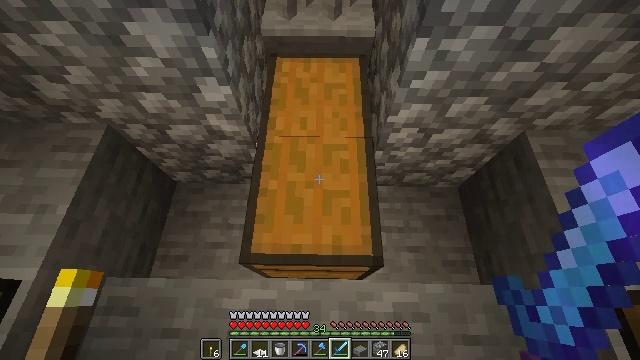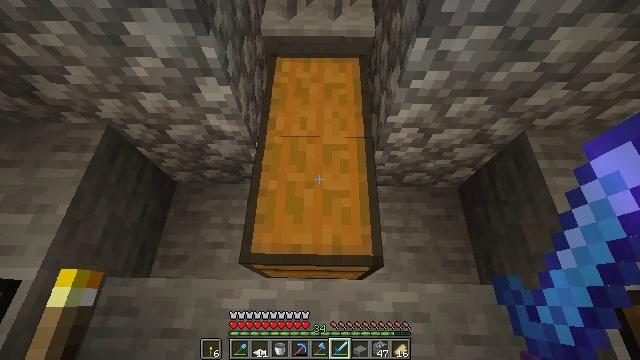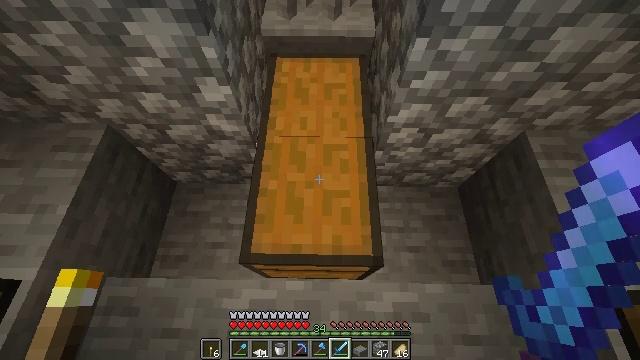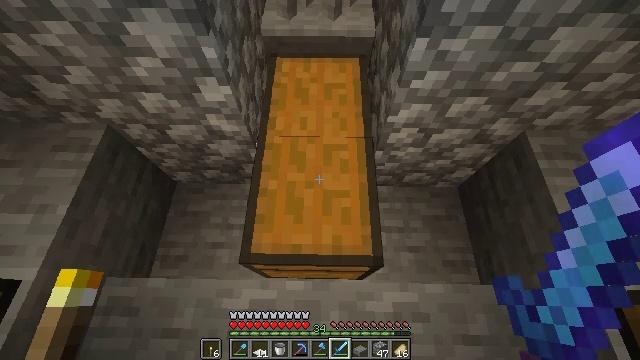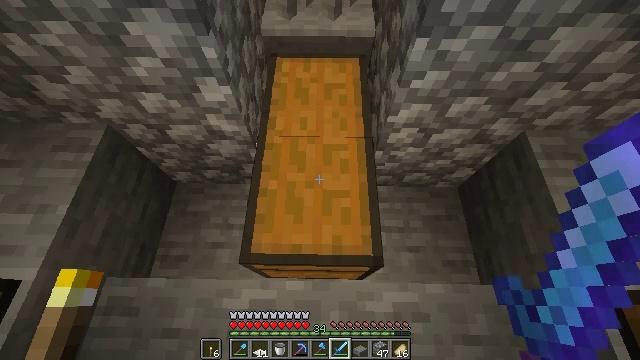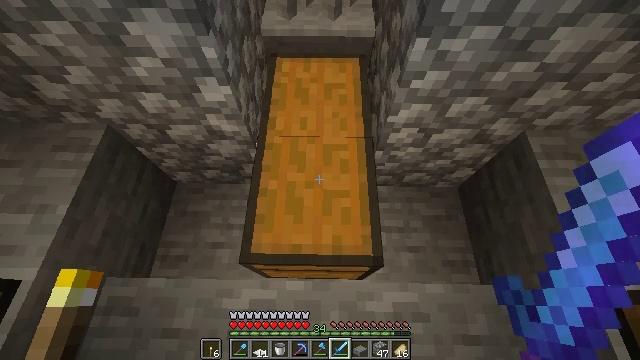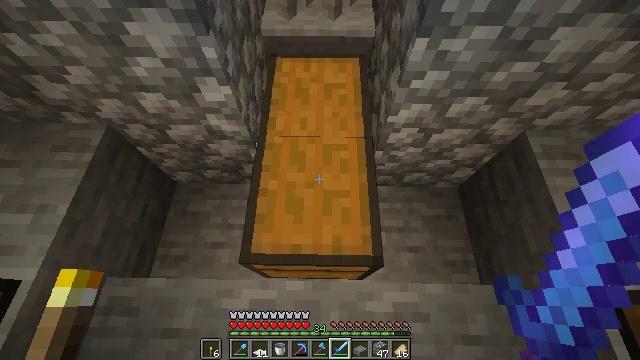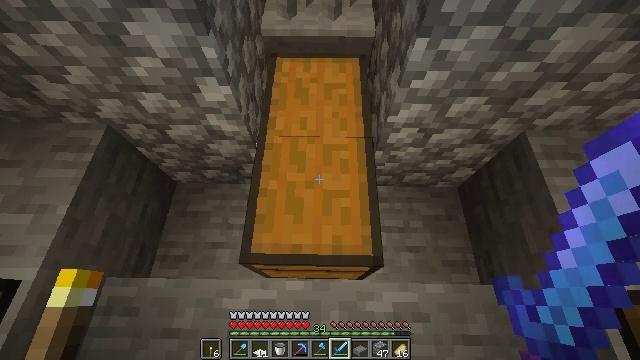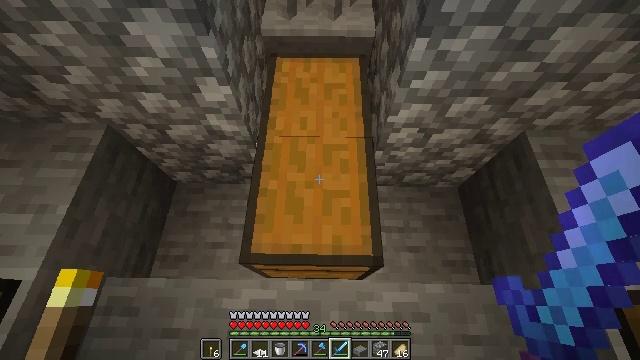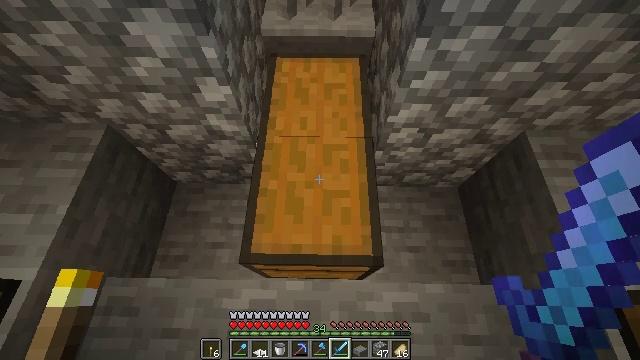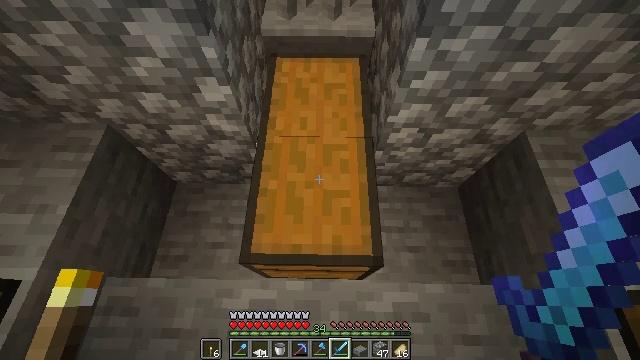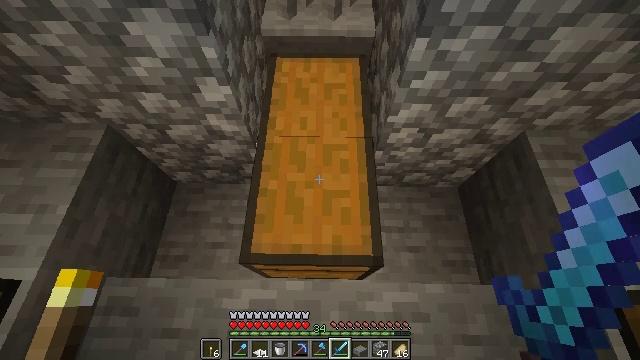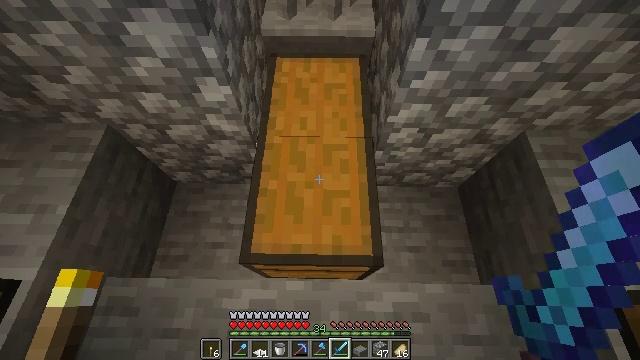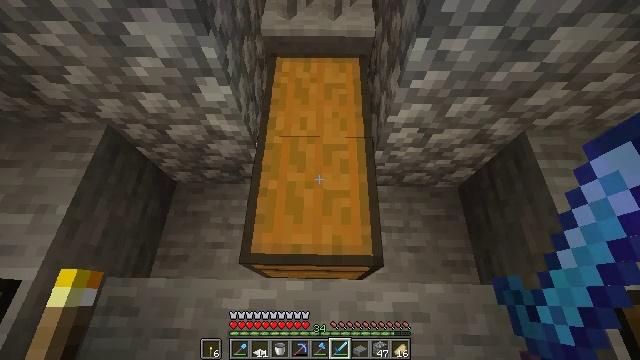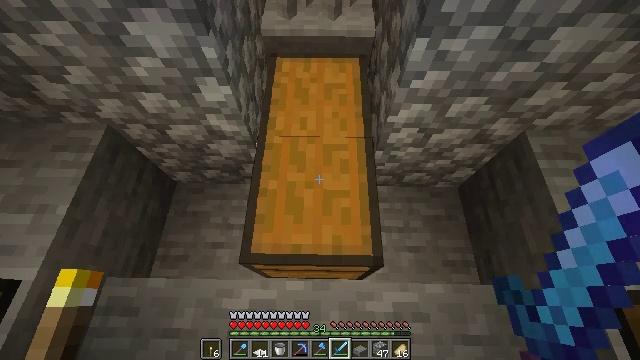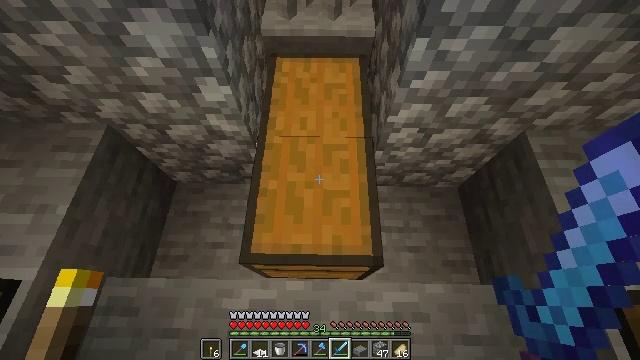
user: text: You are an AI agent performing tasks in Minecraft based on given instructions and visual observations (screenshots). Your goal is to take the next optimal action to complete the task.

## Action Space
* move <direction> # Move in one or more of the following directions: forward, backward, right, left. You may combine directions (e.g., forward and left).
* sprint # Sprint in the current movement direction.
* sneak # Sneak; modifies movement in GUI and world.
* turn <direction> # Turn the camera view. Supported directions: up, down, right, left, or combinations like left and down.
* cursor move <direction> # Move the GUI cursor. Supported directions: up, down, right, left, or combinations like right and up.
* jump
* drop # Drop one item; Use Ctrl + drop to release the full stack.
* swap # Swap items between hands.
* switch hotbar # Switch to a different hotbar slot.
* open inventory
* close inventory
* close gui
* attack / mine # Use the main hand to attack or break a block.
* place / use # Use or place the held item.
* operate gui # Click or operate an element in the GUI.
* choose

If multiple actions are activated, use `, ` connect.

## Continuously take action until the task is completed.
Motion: motion action
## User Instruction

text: Remove a diamond sword from the inventory.
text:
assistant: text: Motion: no_op
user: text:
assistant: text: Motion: no_op
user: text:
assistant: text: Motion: no_op
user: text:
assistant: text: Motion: no_op
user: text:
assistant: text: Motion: no_op
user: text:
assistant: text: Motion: no_op
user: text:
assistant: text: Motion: no_op
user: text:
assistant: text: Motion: no_op
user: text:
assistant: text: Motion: no_op
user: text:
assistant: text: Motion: no_op
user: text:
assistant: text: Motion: no_op
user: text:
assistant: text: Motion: no_op
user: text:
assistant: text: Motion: no_op
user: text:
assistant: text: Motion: no_op
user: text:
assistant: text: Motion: no_op
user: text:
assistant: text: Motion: no_op
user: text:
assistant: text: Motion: no_op
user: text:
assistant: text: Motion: no_op
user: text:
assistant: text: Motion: no_op
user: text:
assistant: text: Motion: no_op
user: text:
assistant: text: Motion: no_op
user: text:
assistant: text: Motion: no_op
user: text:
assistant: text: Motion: no_op
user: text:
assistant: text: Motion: no_op
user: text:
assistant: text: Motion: no_op
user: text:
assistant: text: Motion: no_op
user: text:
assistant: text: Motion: no_op
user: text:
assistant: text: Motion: no_op
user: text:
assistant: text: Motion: no_op
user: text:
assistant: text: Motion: no_op